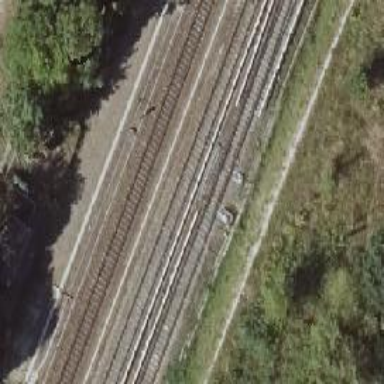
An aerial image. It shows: Electrified light rail railway.